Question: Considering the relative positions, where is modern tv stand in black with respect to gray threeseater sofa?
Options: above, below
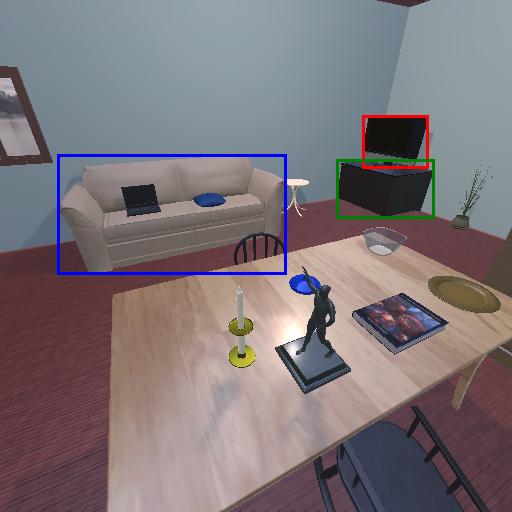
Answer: above